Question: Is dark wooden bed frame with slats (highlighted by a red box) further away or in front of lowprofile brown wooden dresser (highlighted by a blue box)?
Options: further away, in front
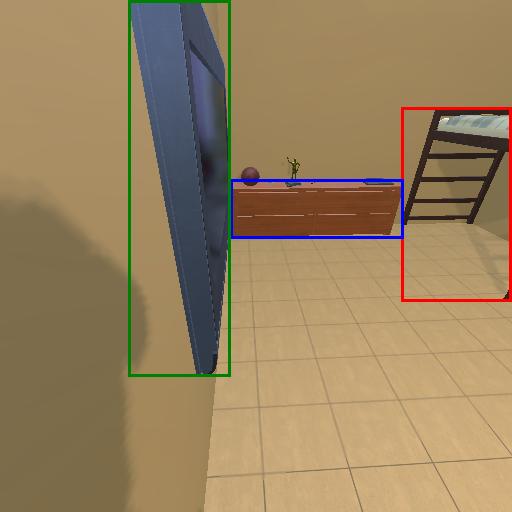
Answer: further away